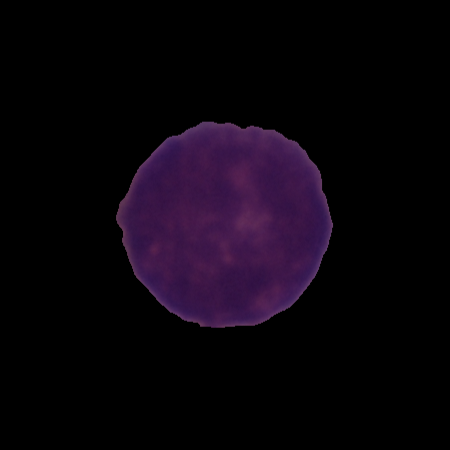
Label: cancer